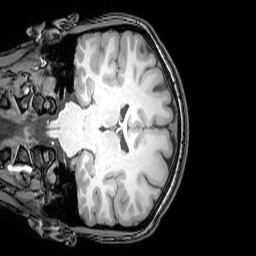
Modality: T1w
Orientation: coronal
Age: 20
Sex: female
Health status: healthy
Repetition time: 0.081 s
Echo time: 0.037 s